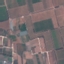
Label: PermanentCrop